Interaction volume radius: 5 \u00c5
Interaction volume height: 10 \u00c5
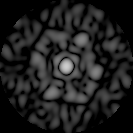
Disorder parameter: 0.8384